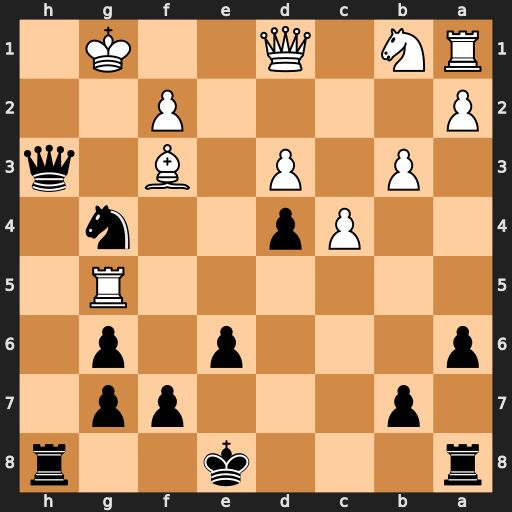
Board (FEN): r3k2r/1p3pp1/p3p1p1/6R1/2Pp2n1/1P1P1B1q/P4P2/RN1Q2K1
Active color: b
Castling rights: kq
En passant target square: -
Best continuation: Qh2+ Kf1 Qxf2#